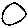
Label: circle